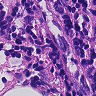
Metastatic tissue present: no